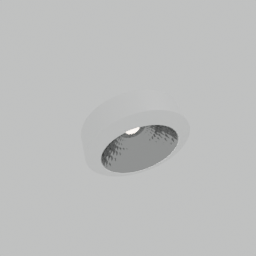
Label: lighting